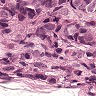
Metastatic tissue present: yes